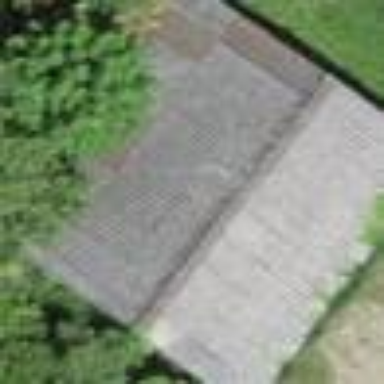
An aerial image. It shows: Shed.